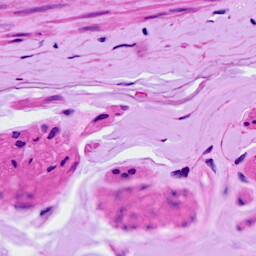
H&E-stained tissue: Ovarian